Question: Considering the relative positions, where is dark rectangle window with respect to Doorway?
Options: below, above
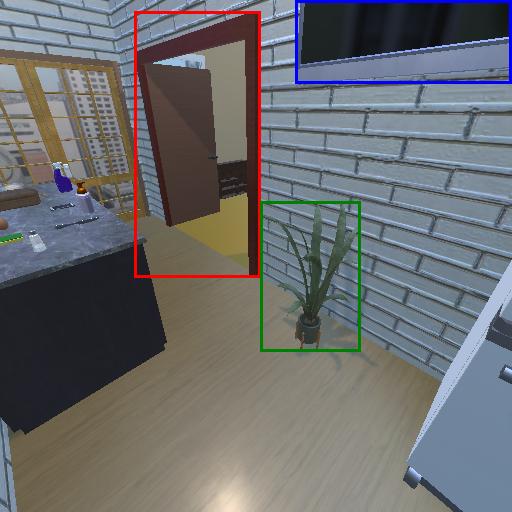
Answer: below